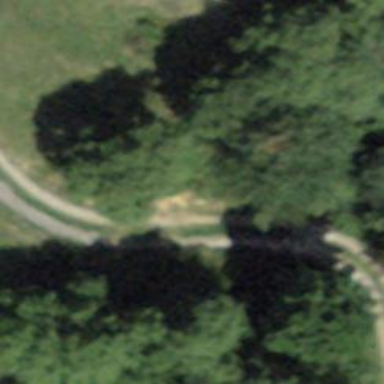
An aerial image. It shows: Track road with grade3 tracktype. The road has bridge.